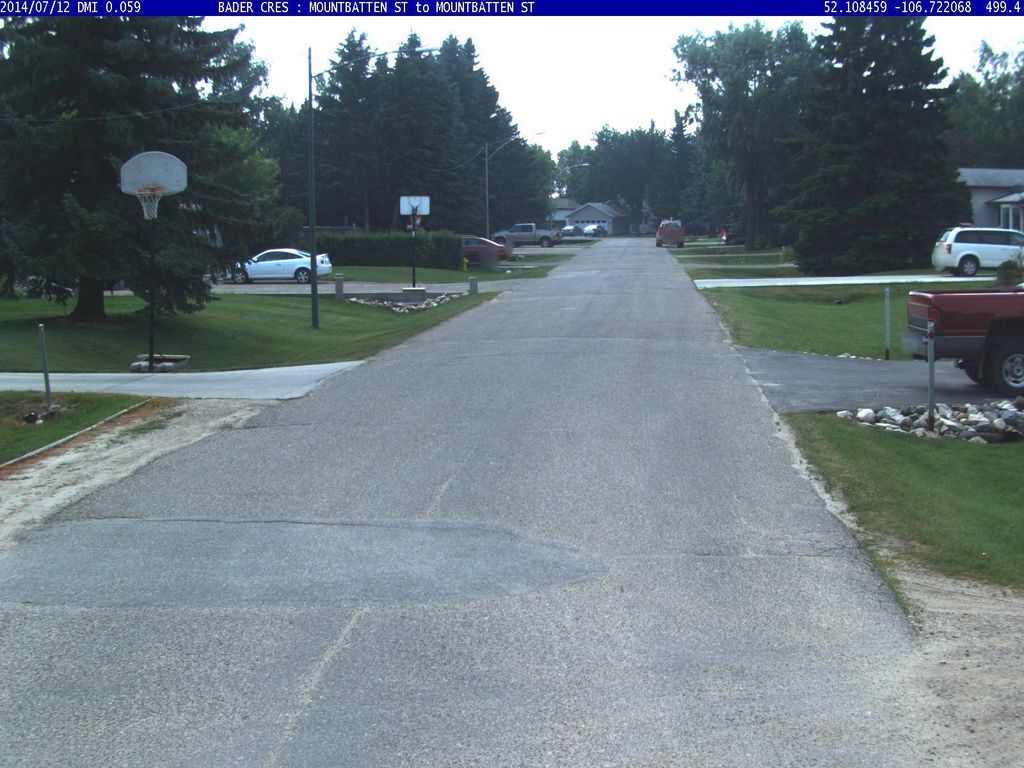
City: saskatoon